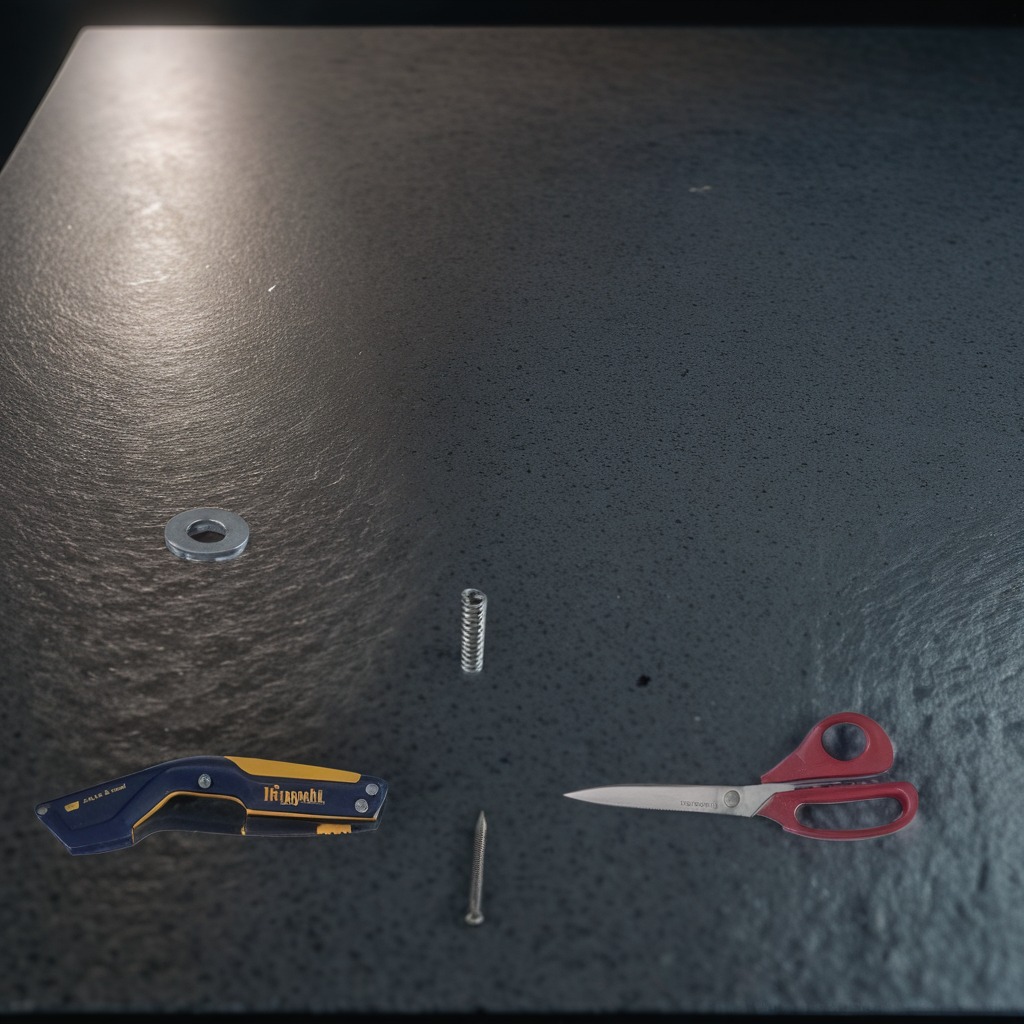
A utility knife, a flat metal washer, a metal machine screw, a coiled metal spring, and a pair of scissors are lying on the clean granite table inside a workshop at night.